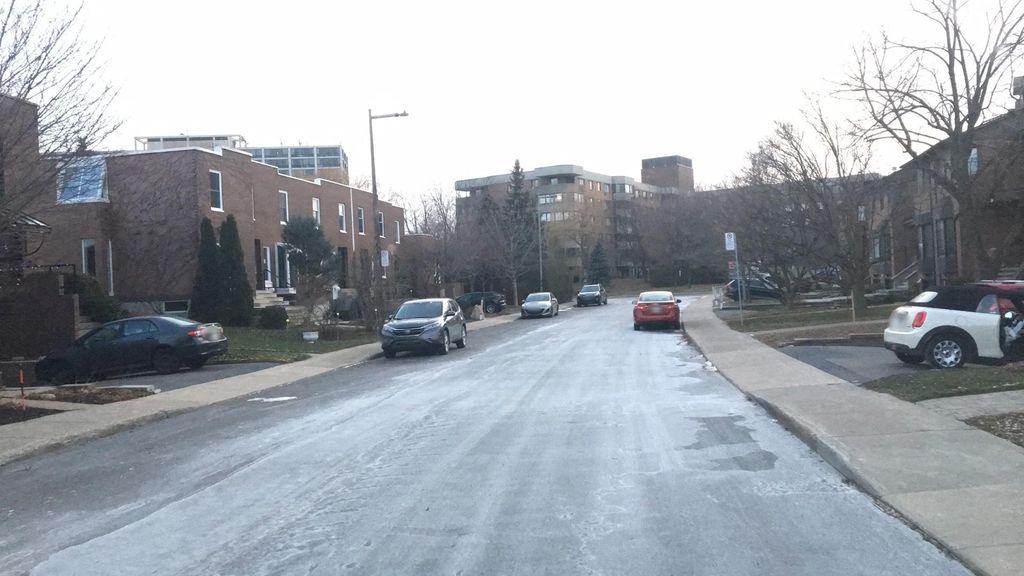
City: montreal